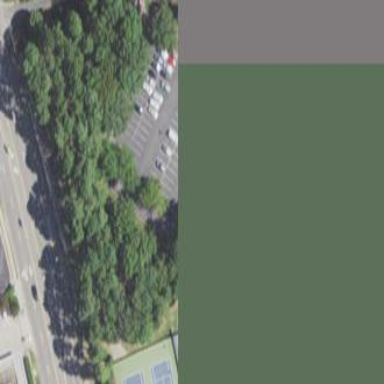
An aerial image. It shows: Parking area with surface.